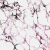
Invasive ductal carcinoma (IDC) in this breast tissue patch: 0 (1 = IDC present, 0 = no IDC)